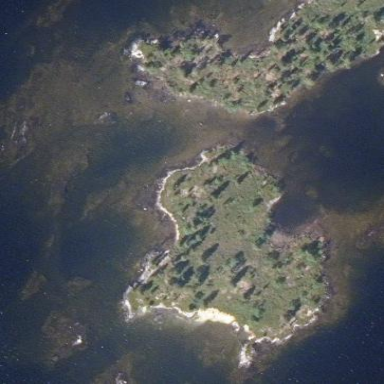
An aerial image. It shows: Islet.